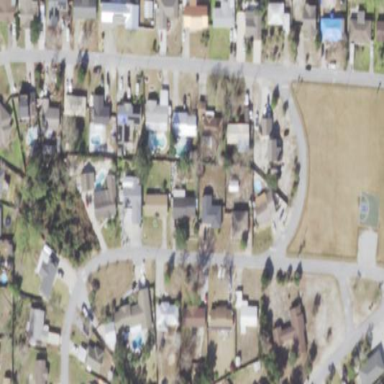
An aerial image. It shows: This residential area consists of single-family homes.